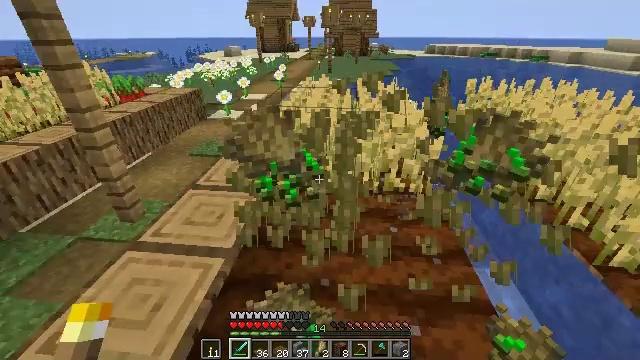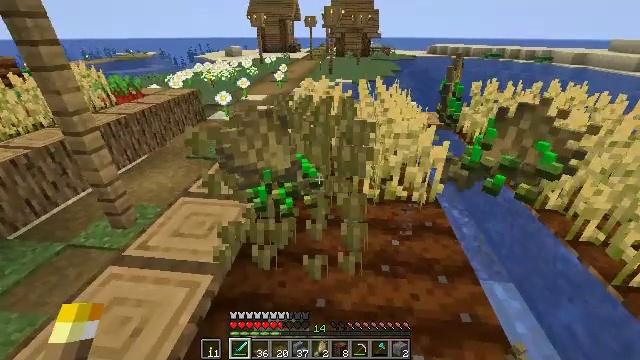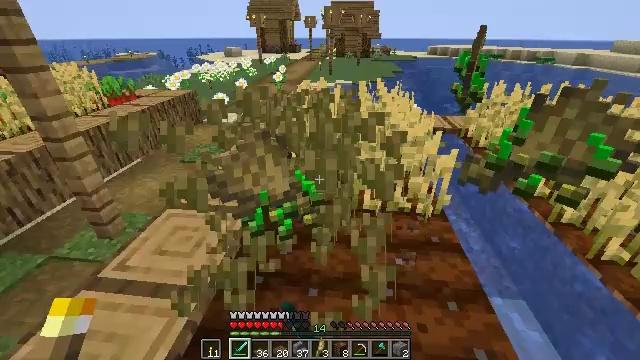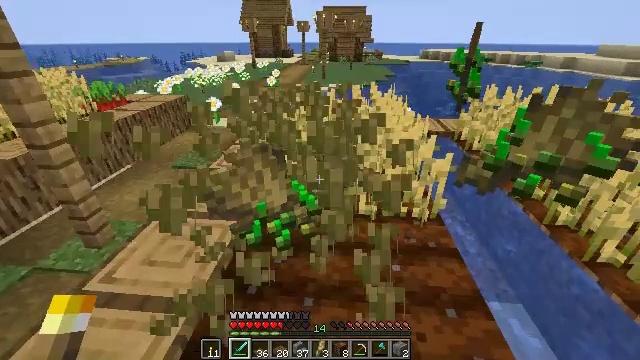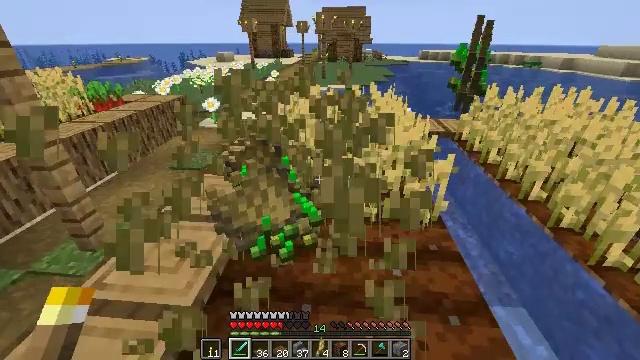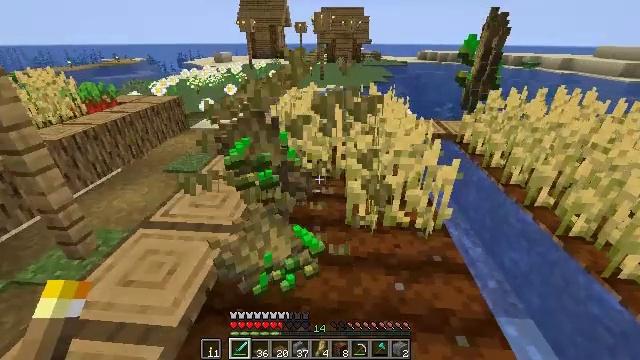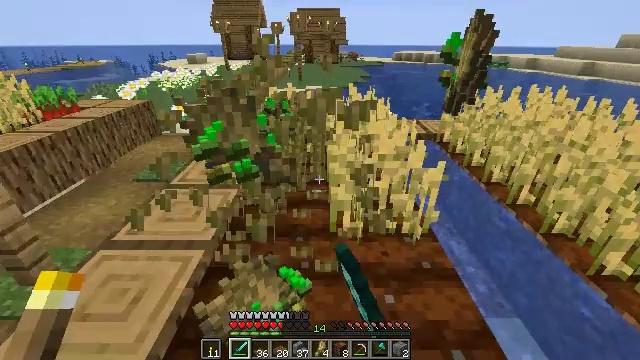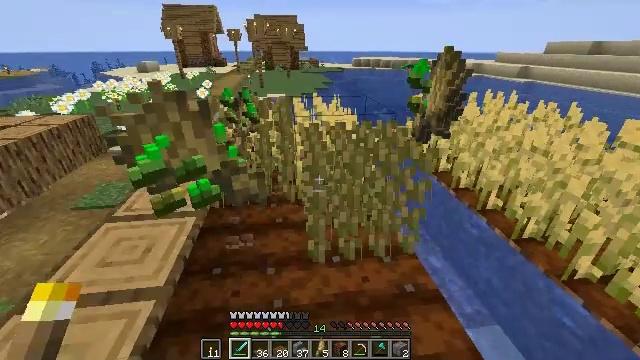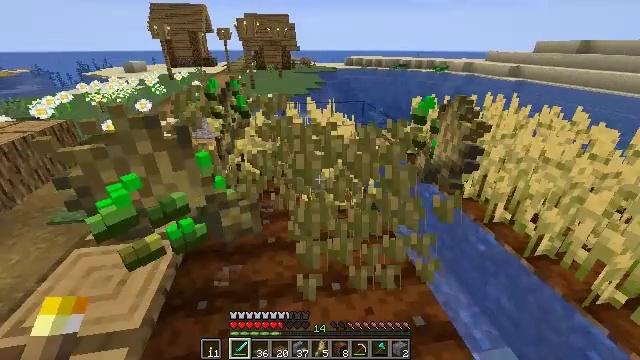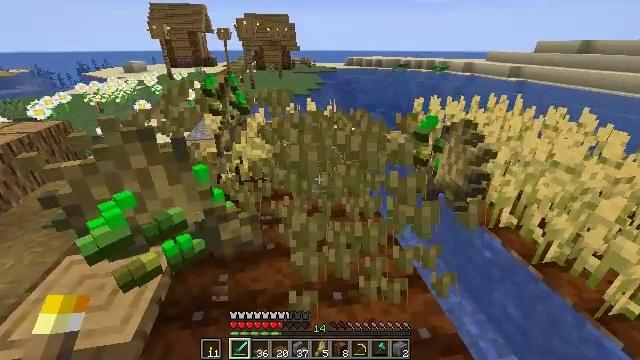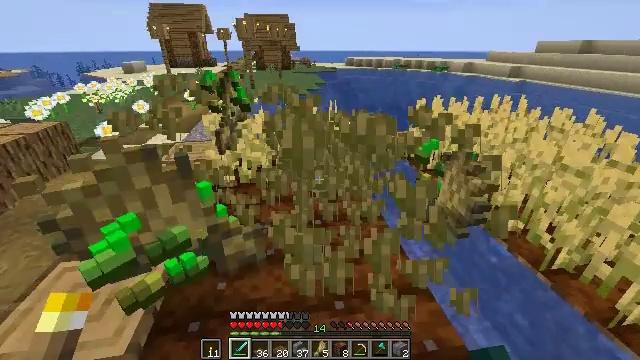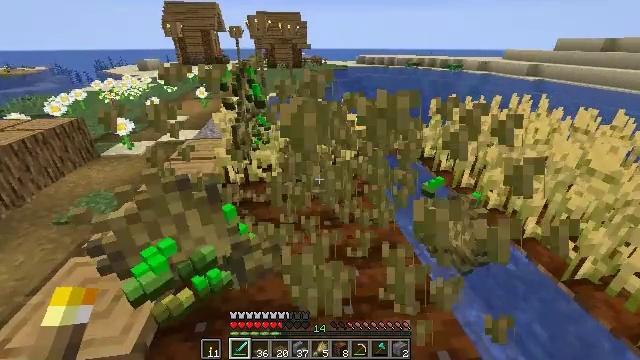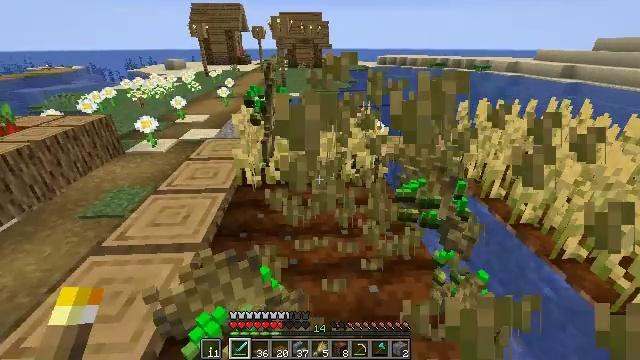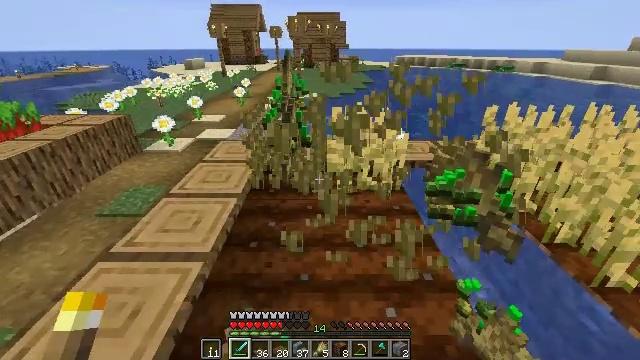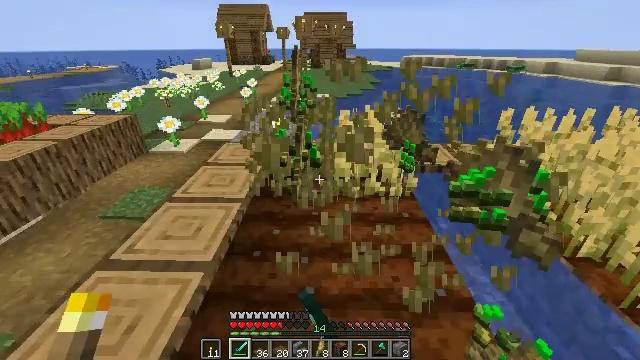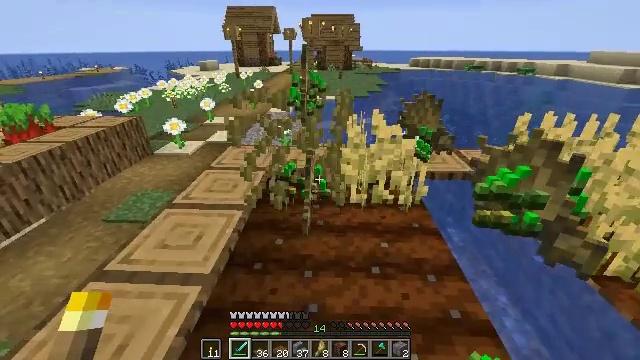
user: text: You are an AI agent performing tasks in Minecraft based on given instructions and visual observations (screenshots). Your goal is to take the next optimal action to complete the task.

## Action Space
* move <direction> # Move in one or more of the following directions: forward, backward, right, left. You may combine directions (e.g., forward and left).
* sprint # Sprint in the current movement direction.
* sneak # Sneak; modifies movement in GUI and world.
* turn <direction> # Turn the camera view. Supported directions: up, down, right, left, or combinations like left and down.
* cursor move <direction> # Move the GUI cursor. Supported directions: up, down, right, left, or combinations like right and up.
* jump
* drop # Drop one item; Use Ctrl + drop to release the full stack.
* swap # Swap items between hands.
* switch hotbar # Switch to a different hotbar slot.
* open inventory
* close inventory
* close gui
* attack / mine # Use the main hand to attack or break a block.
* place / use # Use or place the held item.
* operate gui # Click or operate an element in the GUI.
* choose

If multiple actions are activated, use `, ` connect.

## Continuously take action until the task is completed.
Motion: motion action
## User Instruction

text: Harvest wheat from the field.
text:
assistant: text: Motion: move forward, attack / mine
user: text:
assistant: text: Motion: attack / mine
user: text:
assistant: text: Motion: turn right, attack / mine
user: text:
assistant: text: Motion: move forward, attack / mine
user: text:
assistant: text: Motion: move forward, attack / mine
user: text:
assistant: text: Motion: move forward, turn right, attack / mine
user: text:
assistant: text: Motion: move forward, turn right and up, attack / mine
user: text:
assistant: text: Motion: move forward, turn right
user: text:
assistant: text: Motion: attack / mine
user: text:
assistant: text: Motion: attack / mine
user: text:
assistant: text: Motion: turn left, attack / mine
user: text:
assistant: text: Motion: move forward, turn left
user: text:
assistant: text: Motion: move forward, turn left, attack / mine
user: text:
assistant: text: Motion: move forward, turn left, attack / mine
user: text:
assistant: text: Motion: turn left, attack / mine
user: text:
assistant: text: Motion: no_op
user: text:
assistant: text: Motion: attack / mine
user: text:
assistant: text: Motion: attack / mine
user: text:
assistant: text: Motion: move forward, attack / mine
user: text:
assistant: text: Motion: move forward, turn right
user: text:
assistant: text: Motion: move forward, turn right and down
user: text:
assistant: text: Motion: move forward, turn right and down
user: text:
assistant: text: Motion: move forward, turn right and down
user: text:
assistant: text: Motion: move forward, attack / mine
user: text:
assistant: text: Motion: attack / mine
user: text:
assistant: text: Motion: attack / mine
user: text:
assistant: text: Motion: move forward
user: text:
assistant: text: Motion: move forward
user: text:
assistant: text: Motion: move forward
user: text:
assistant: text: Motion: move forward, turn right and down